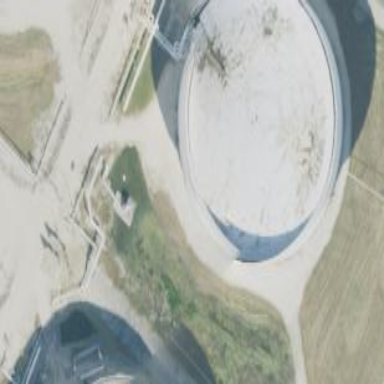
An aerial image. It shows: Storage tank building.